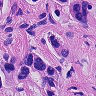
Metastatic tissue present: yes